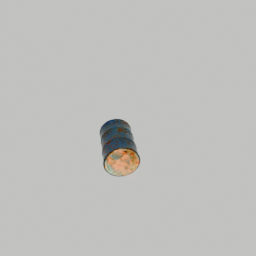
Label: tools